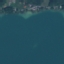
Land use / land cover class: SeaLake